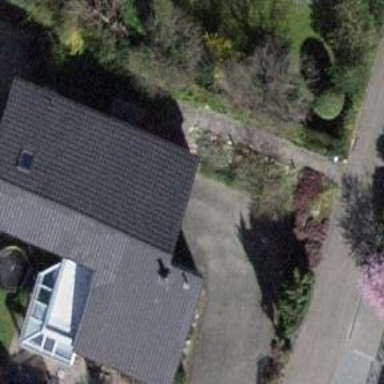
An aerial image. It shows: Building with tiled roof.